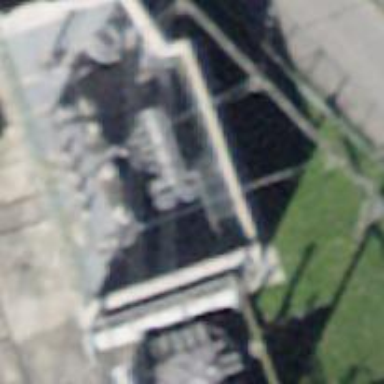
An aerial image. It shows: Transformer is shown.